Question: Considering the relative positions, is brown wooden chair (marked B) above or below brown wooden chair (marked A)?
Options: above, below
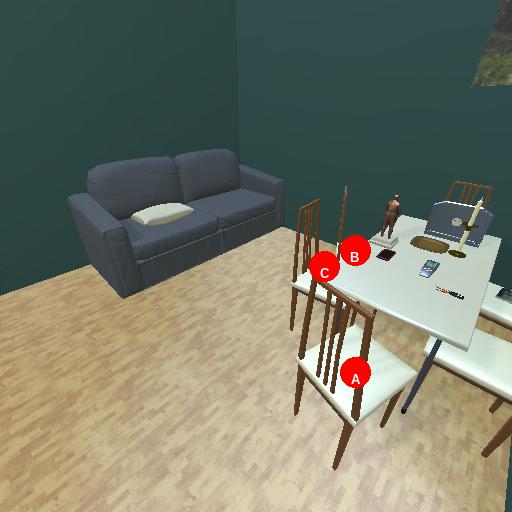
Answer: above